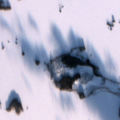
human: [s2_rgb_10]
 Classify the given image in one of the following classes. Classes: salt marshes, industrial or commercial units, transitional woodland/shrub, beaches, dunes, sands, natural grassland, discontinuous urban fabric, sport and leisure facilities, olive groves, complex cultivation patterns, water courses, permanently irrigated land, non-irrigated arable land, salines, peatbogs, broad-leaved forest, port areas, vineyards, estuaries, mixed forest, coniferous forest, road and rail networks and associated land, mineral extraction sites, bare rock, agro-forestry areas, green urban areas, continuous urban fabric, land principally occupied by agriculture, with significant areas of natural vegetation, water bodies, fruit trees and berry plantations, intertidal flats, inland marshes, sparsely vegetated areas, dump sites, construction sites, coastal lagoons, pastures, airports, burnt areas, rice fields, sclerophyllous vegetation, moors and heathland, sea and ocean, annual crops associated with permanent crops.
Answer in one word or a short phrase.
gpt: mixed forest, water bodies